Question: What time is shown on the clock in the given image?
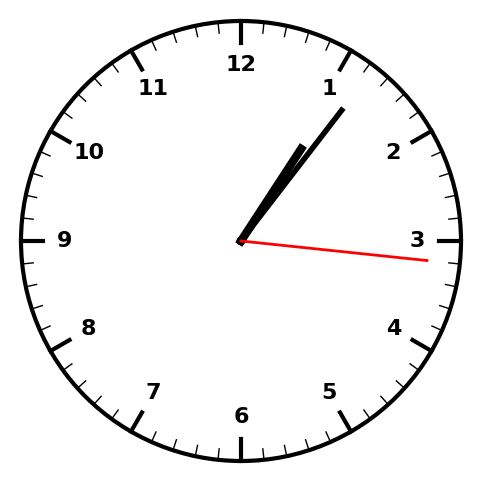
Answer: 01:06:16